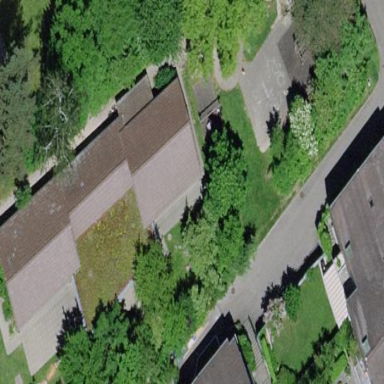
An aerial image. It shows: Kindergarten.